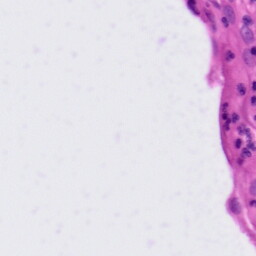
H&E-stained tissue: Tonsil